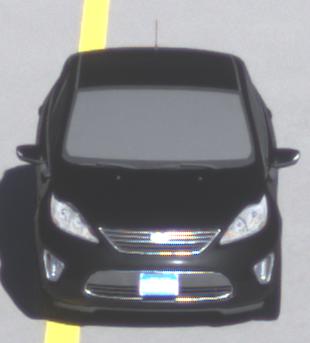
Make: Ford
Model: Fiesta
Detailed model: ’09 Sedan (seventh series)
Model produced from: 2010
Model produced until: 2017
Doors: 4
Color: black
Road condition: dry road
Daytime: morning or afternoon
Contrast: high contrast